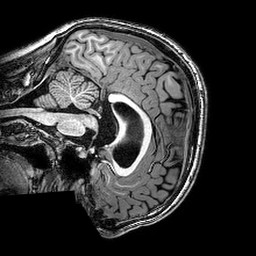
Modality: T1w
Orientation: sagittal
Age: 20
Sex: male
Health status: healthy
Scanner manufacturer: philips
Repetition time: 0.008175 s
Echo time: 0.00374 s